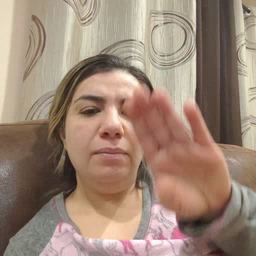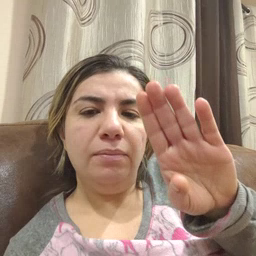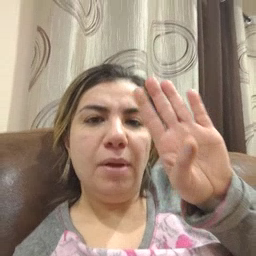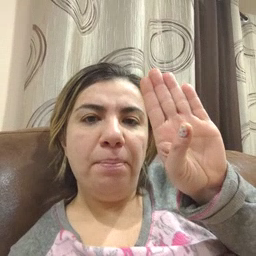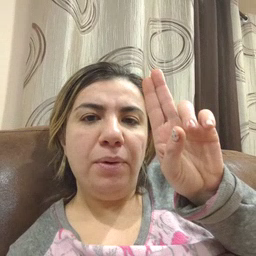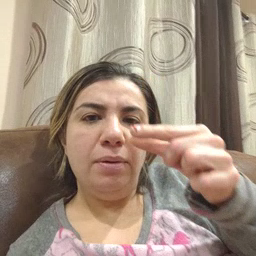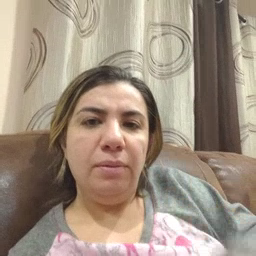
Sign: bug